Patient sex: F
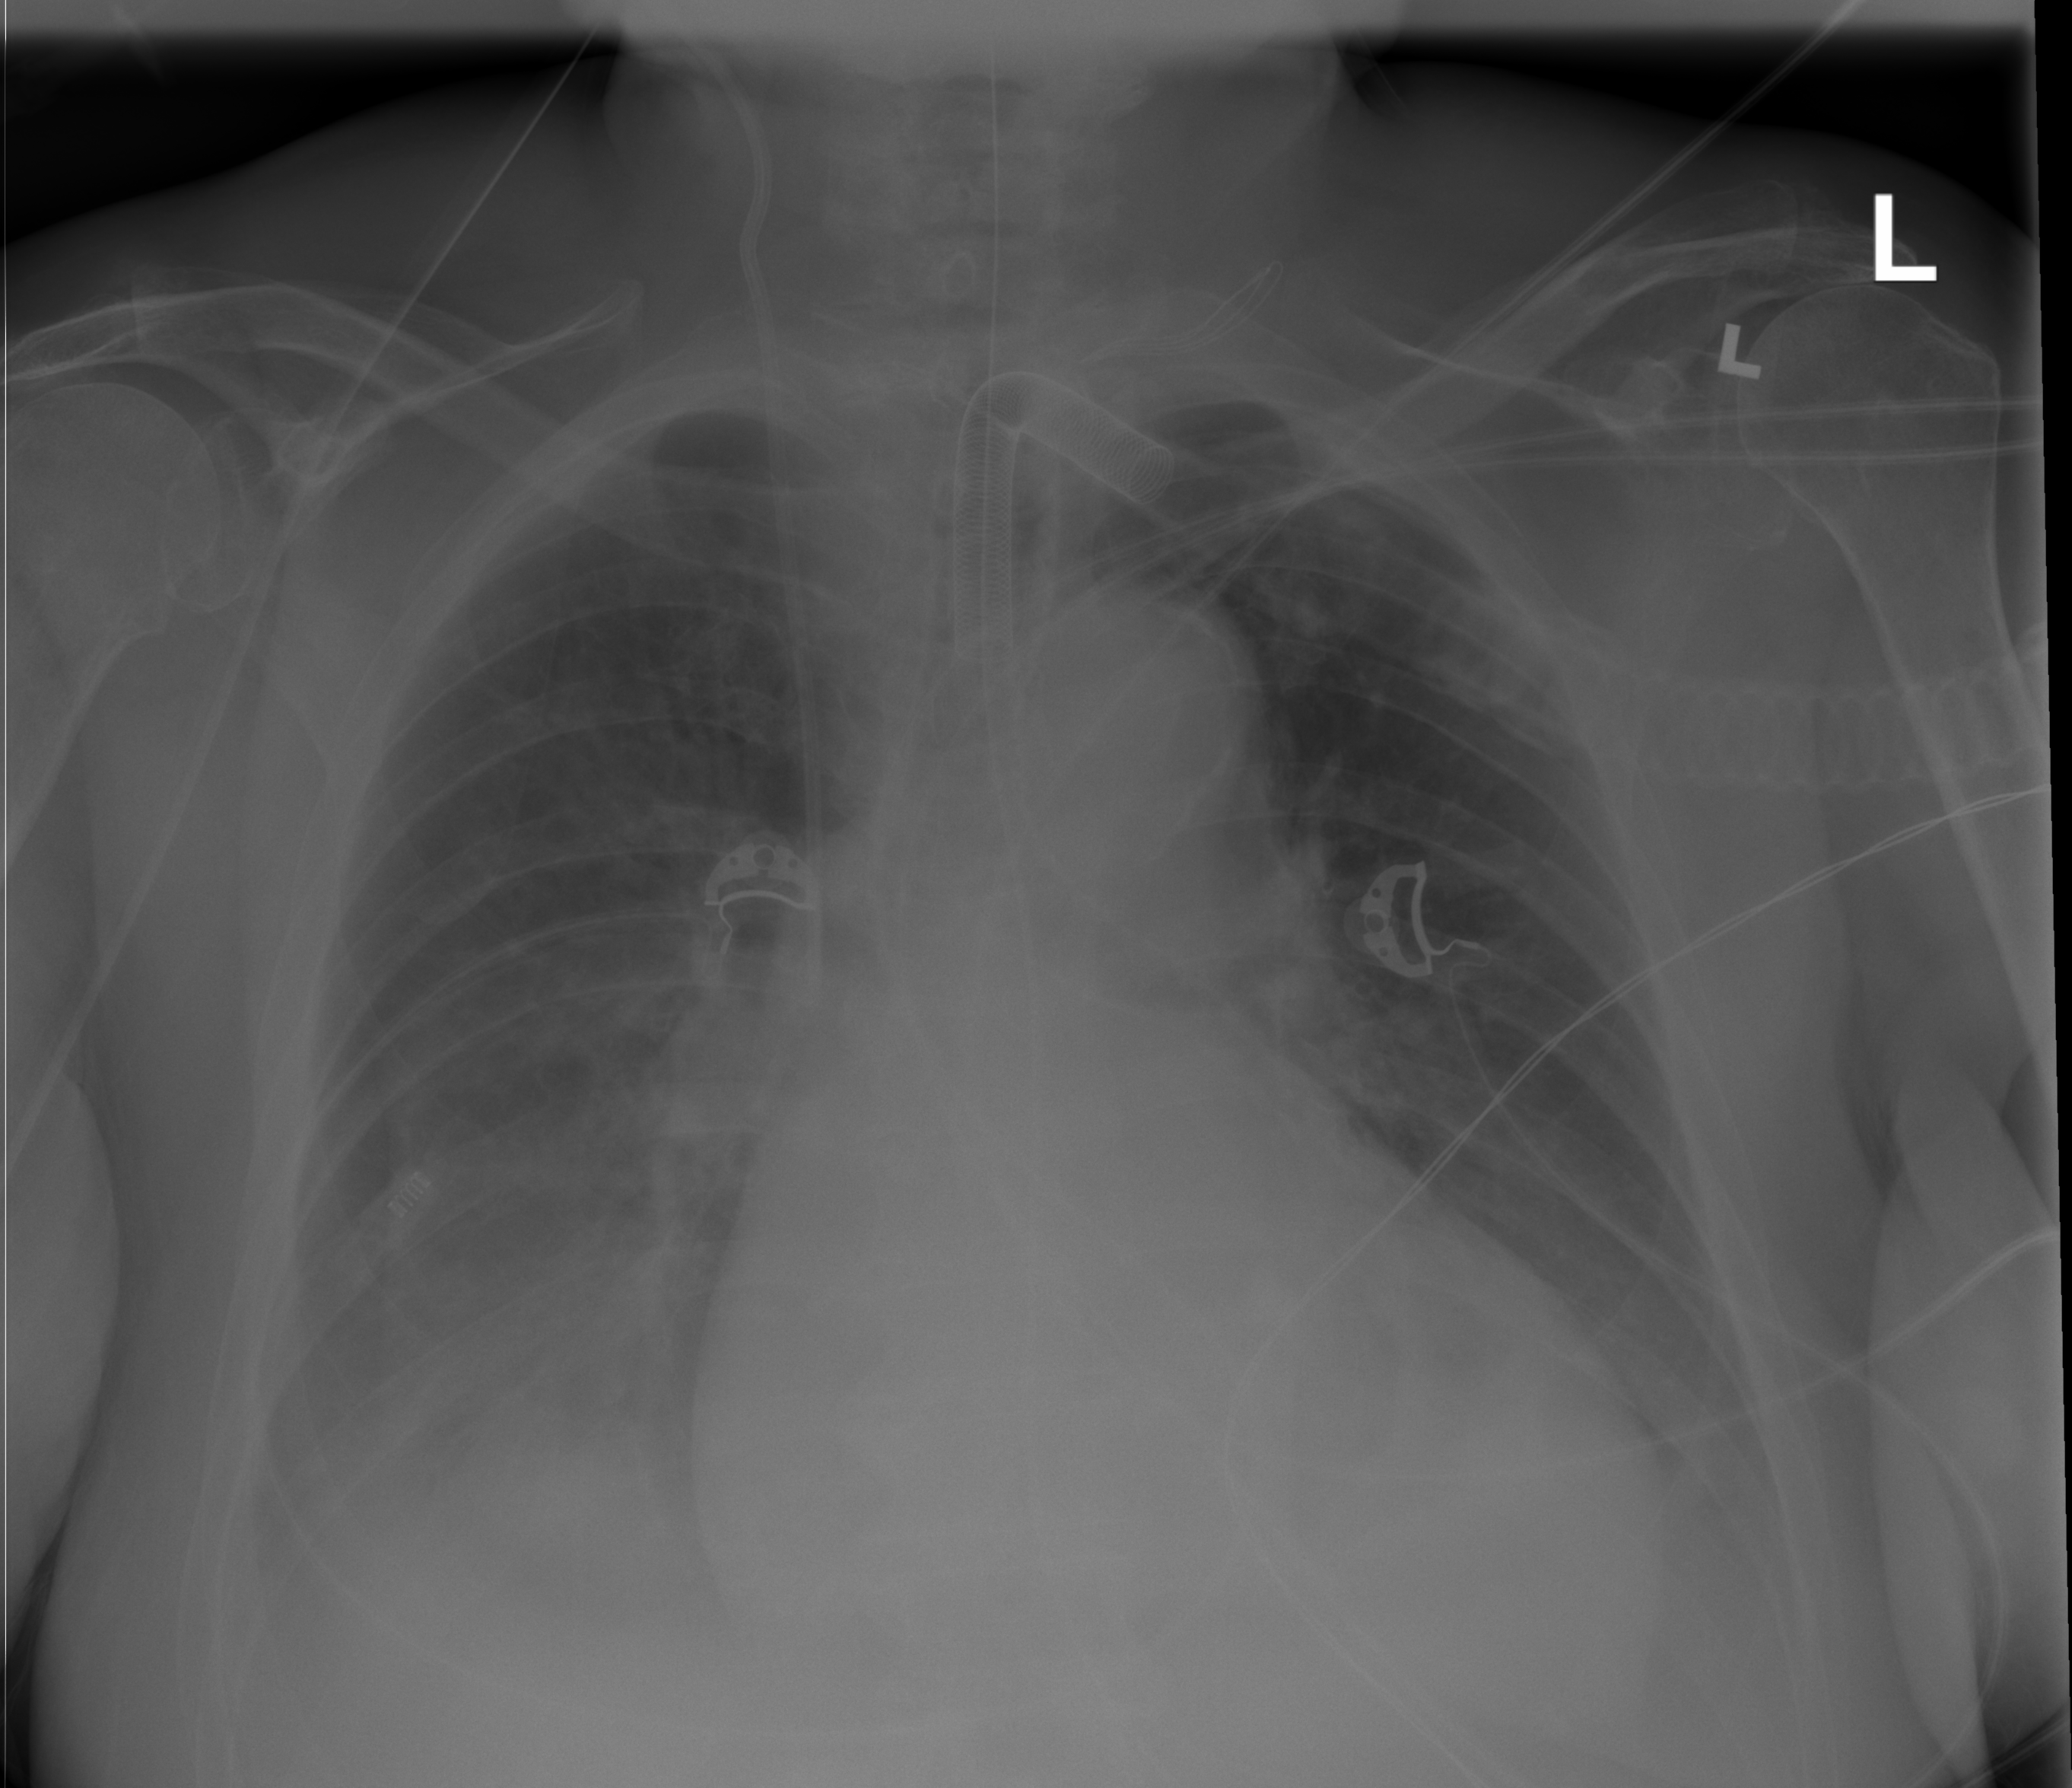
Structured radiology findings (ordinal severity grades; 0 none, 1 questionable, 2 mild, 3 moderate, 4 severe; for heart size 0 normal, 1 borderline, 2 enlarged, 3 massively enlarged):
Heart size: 2
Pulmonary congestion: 0
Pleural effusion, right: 2
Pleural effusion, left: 2
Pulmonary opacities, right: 0
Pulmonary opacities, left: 0
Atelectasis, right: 2
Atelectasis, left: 2